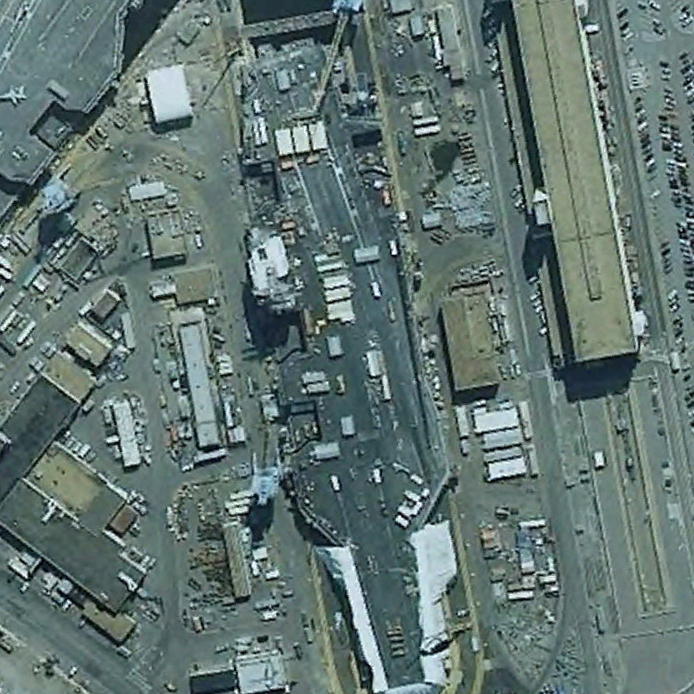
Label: aircraft_carrier